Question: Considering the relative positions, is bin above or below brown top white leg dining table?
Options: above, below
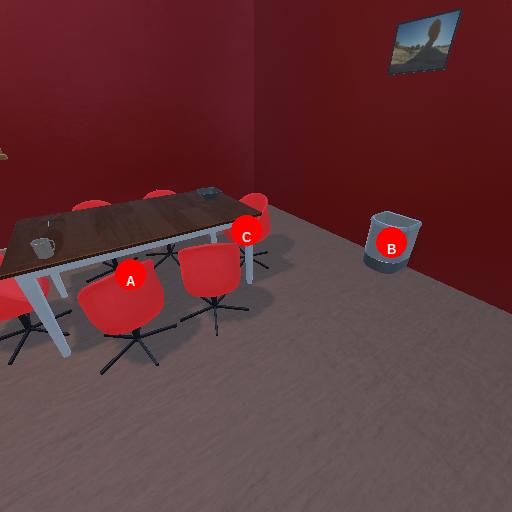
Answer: above